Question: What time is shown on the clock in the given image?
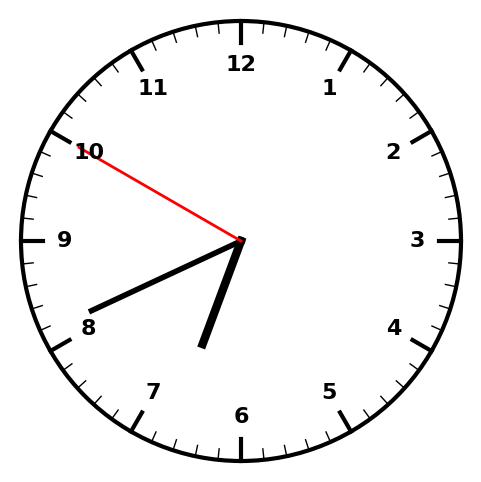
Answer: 06:40:50